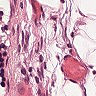
Metastatic tissue present: no